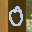
Label: 0